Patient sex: M
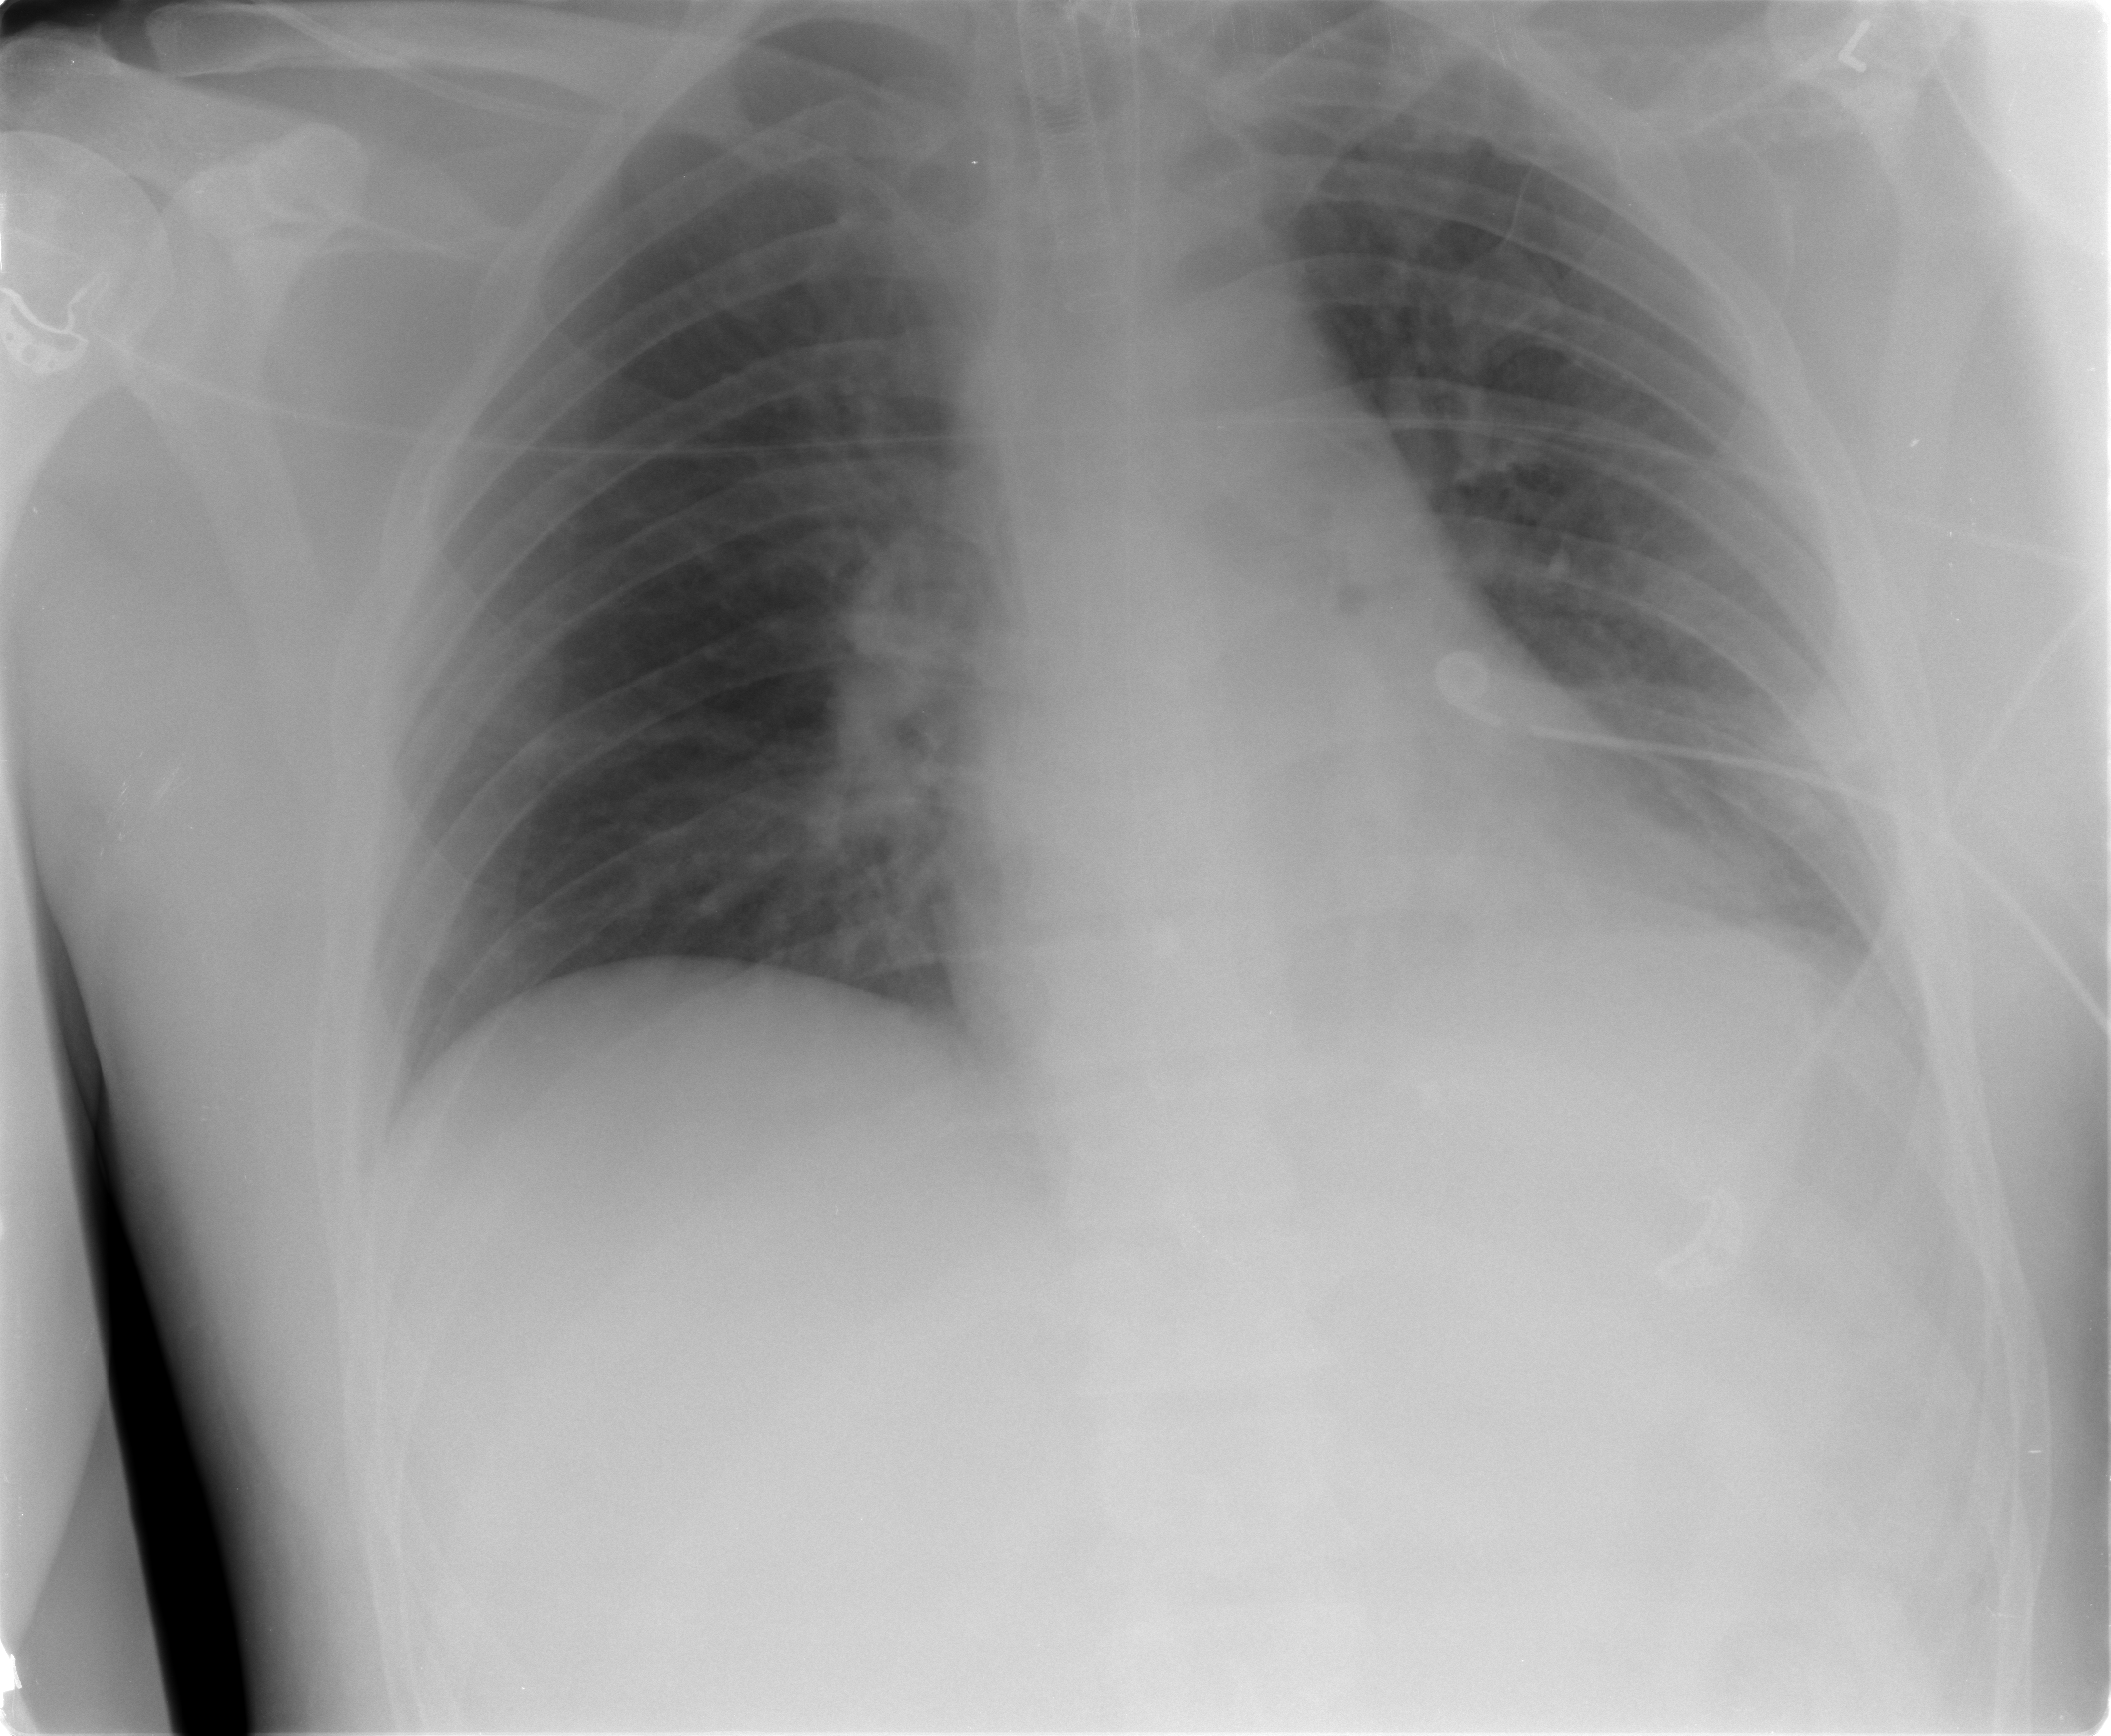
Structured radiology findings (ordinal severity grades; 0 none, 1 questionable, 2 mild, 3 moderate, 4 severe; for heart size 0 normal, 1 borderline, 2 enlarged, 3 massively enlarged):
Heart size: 0
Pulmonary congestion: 0
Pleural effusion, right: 0
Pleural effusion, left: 2
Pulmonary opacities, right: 0
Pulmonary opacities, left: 2
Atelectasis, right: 0
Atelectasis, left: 2